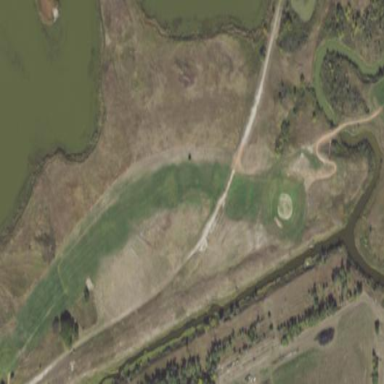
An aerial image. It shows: Water hazard on golf course.